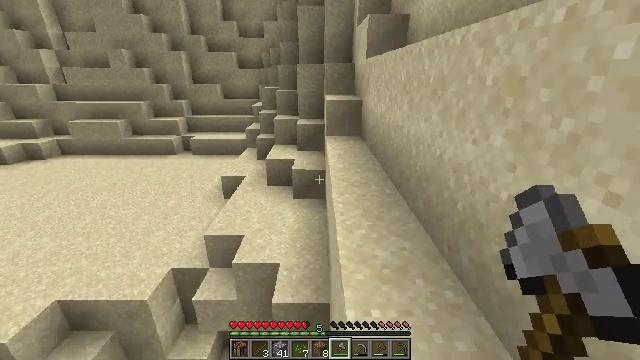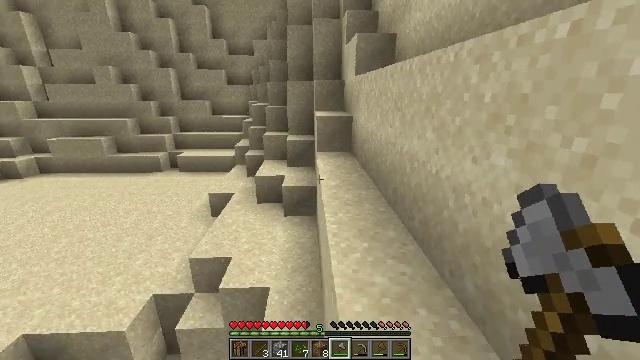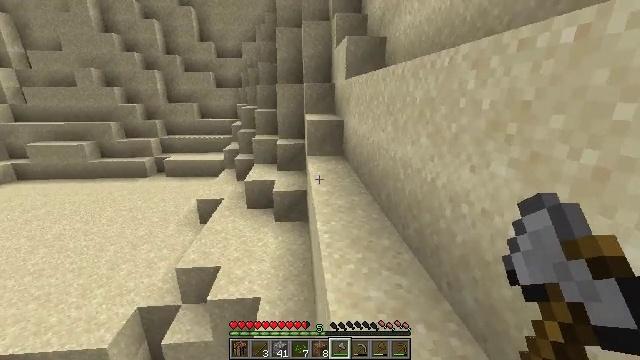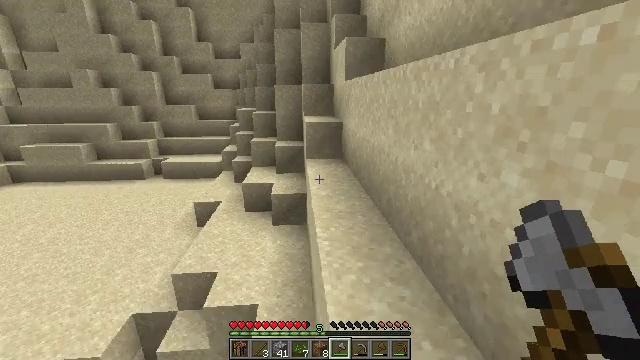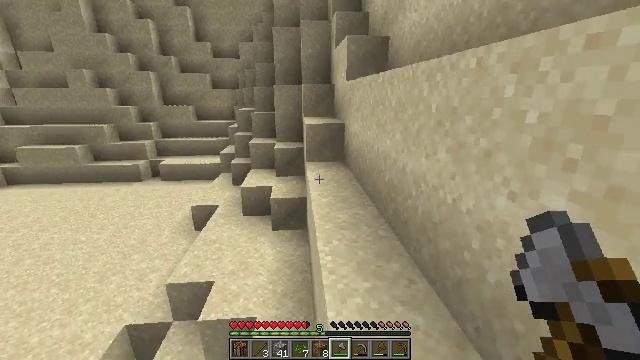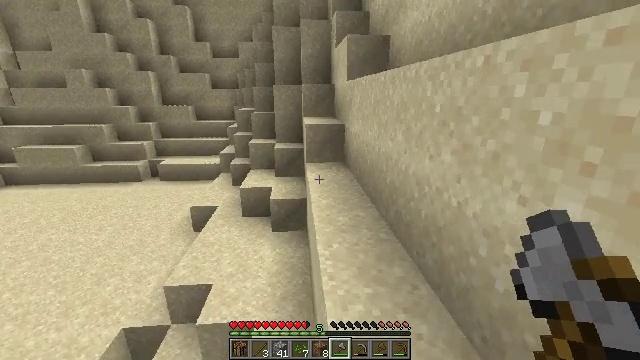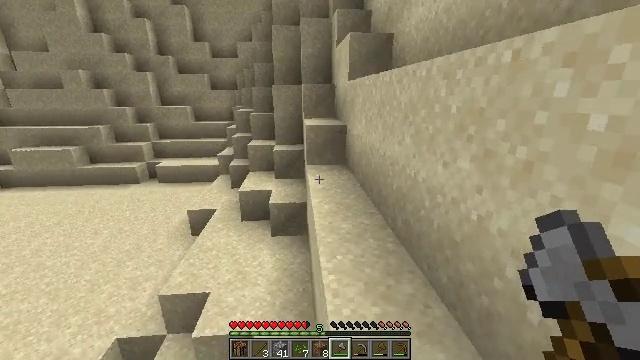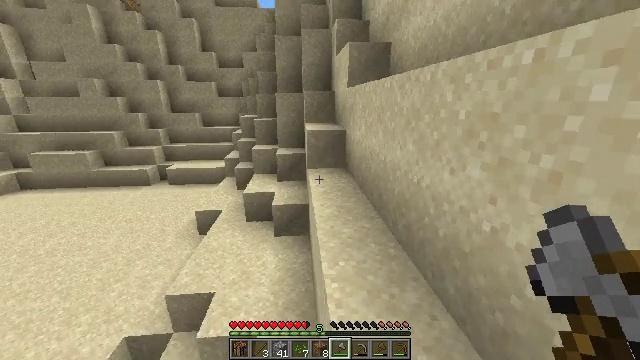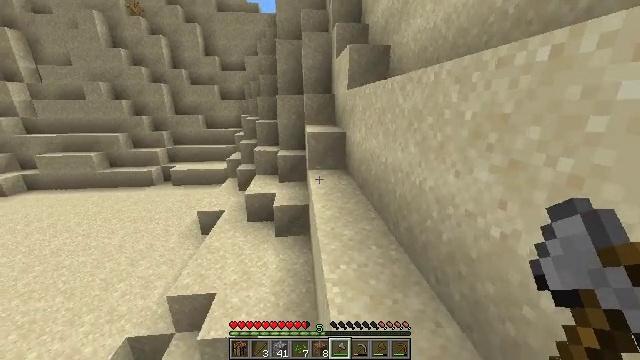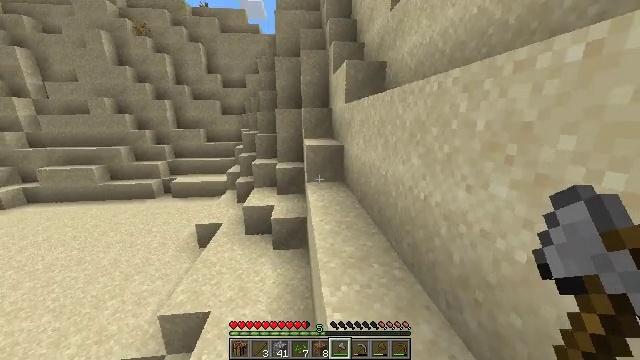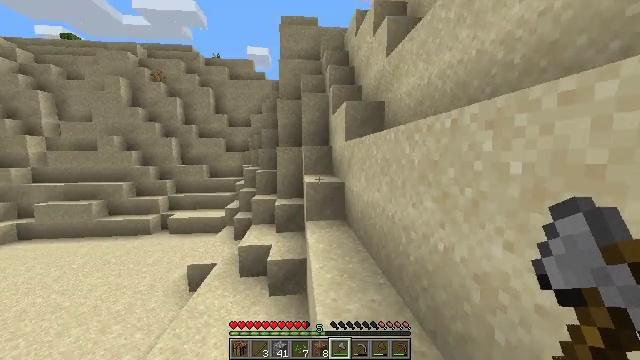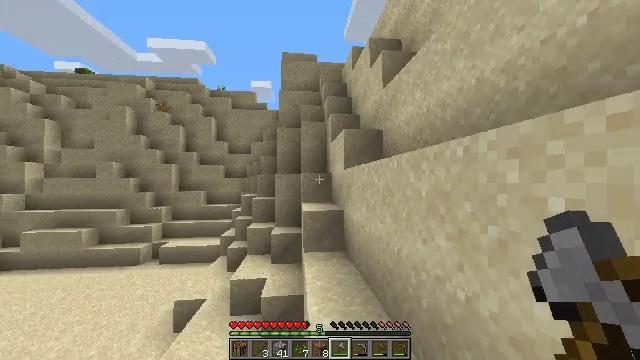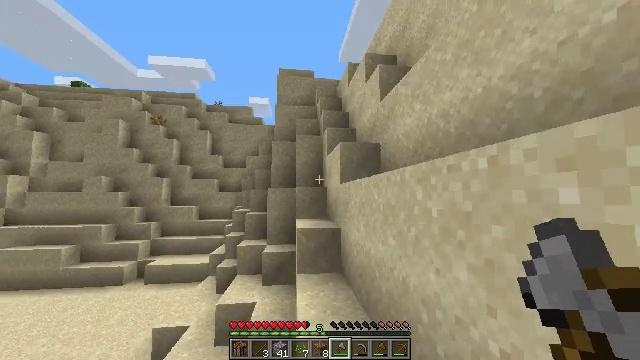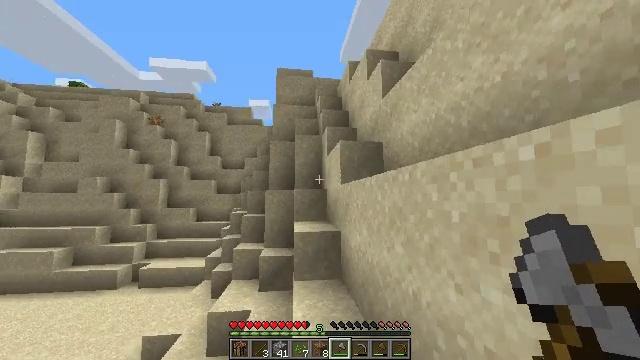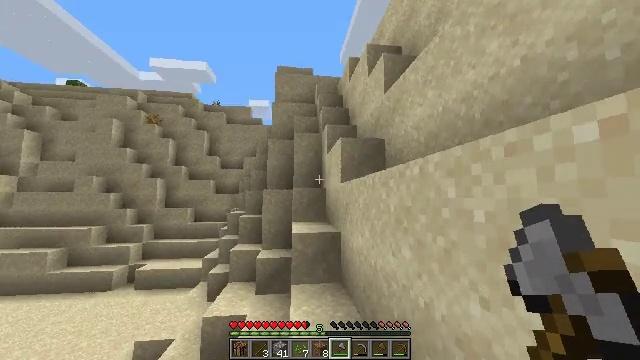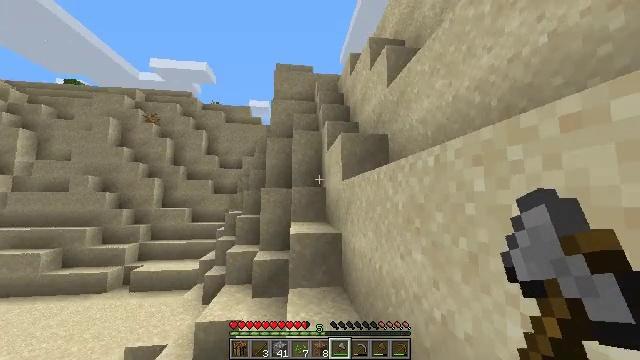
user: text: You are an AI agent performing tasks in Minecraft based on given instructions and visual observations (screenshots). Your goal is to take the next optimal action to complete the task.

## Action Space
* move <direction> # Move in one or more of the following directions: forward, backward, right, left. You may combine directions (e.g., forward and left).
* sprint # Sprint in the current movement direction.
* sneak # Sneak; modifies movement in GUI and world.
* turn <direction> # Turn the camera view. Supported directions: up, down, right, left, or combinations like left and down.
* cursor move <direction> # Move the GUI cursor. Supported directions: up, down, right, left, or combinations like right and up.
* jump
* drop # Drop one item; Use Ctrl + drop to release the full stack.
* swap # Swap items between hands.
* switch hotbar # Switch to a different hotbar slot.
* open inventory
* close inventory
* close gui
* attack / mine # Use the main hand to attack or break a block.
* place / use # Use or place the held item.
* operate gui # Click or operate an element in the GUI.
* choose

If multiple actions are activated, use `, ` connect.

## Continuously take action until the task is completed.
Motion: motion action
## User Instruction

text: Collect the cactus block.
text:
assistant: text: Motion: turn right and up
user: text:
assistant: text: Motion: move forward, turn right
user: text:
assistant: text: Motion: move forward
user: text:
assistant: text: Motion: move forward
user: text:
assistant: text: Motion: no_op
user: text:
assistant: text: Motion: move forward
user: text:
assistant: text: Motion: move forward
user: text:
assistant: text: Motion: move forward
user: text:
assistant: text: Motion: move forward, turn up
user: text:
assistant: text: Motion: move forward, turn up
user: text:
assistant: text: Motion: move forward, turn up
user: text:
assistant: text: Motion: move forward, turn right and up
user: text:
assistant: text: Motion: move forward
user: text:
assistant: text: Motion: move forward
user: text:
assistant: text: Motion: move forward
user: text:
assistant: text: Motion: move forward
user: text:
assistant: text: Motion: move forward
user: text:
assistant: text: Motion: move forward
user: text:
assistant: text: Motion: move forward
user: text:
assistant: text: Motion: move forward
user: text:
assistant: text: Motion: move forward
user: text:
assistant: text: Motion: move forward
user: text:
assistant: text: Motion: move forward
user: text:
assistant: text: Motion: move forward
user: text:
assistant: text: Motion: move forward
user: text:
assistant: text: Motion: move forward, turn down, jump
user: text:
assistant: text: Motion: move forward, jump
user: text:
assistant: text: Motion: move forward, jump
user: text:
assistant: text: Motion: move forward, turn down, jump
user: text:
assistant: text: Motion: move forward, turn down